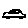
Label: car